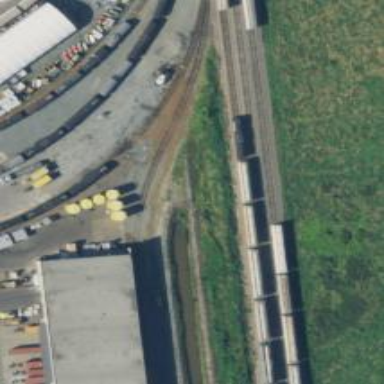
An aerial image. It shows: Railway spur service.